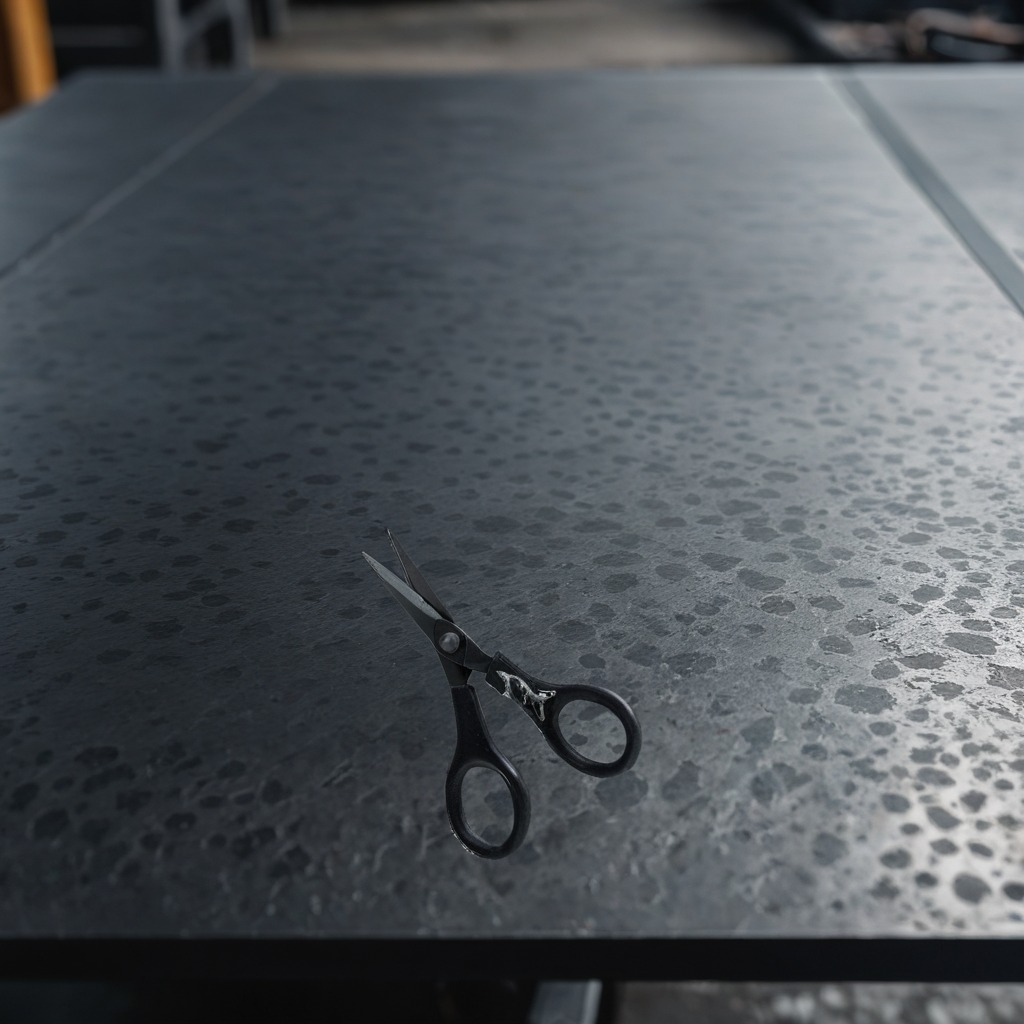
A scissor lies on the cold steel table in a mining workshop.